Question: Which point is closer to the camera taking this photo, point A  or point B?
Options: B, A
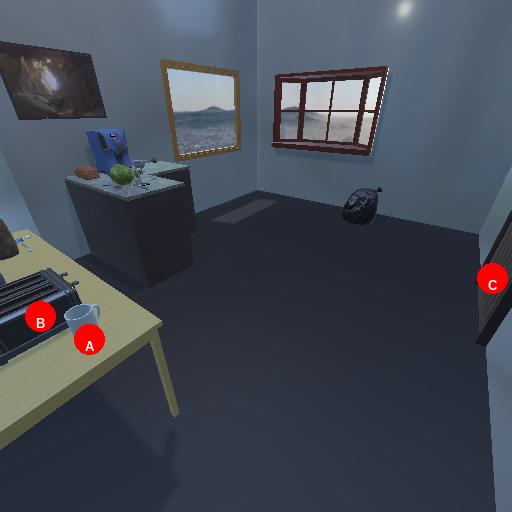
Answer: B